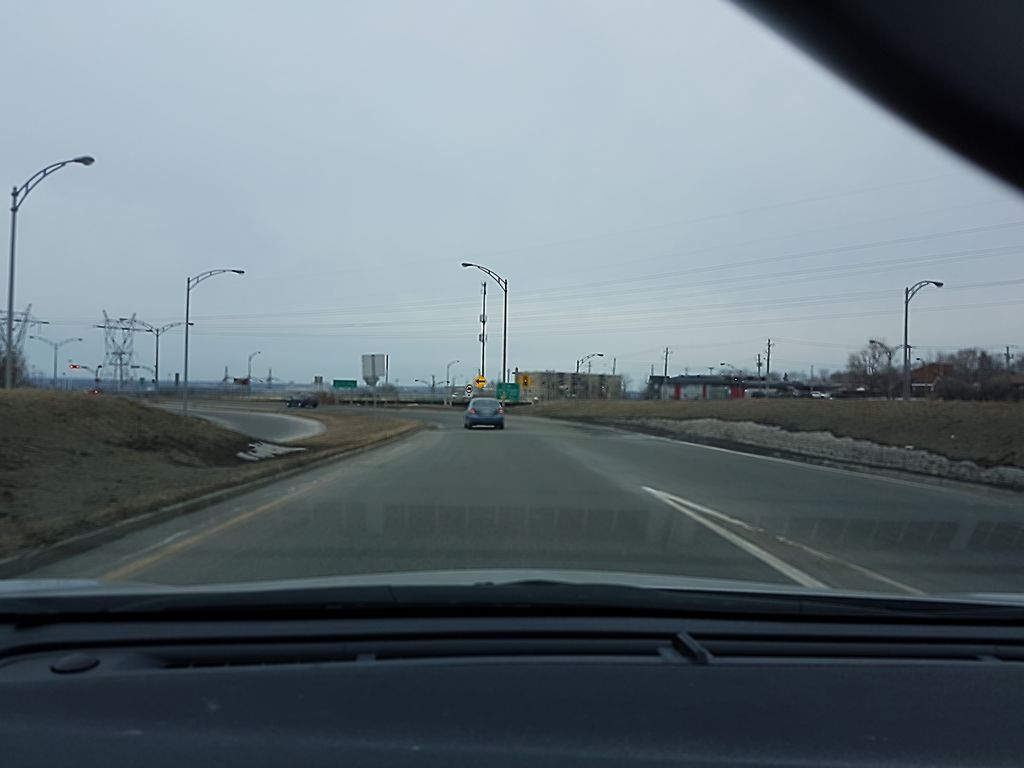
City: quebec_city